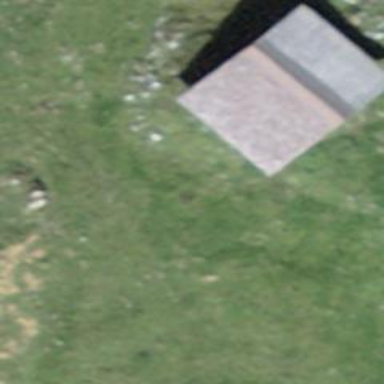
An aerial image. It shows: Farm auxiliary building.